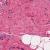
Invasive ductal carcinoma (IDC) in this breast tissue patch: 0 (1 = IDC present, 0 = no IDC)